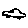
Label: car